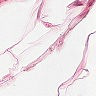
Metastatic tissue present: no